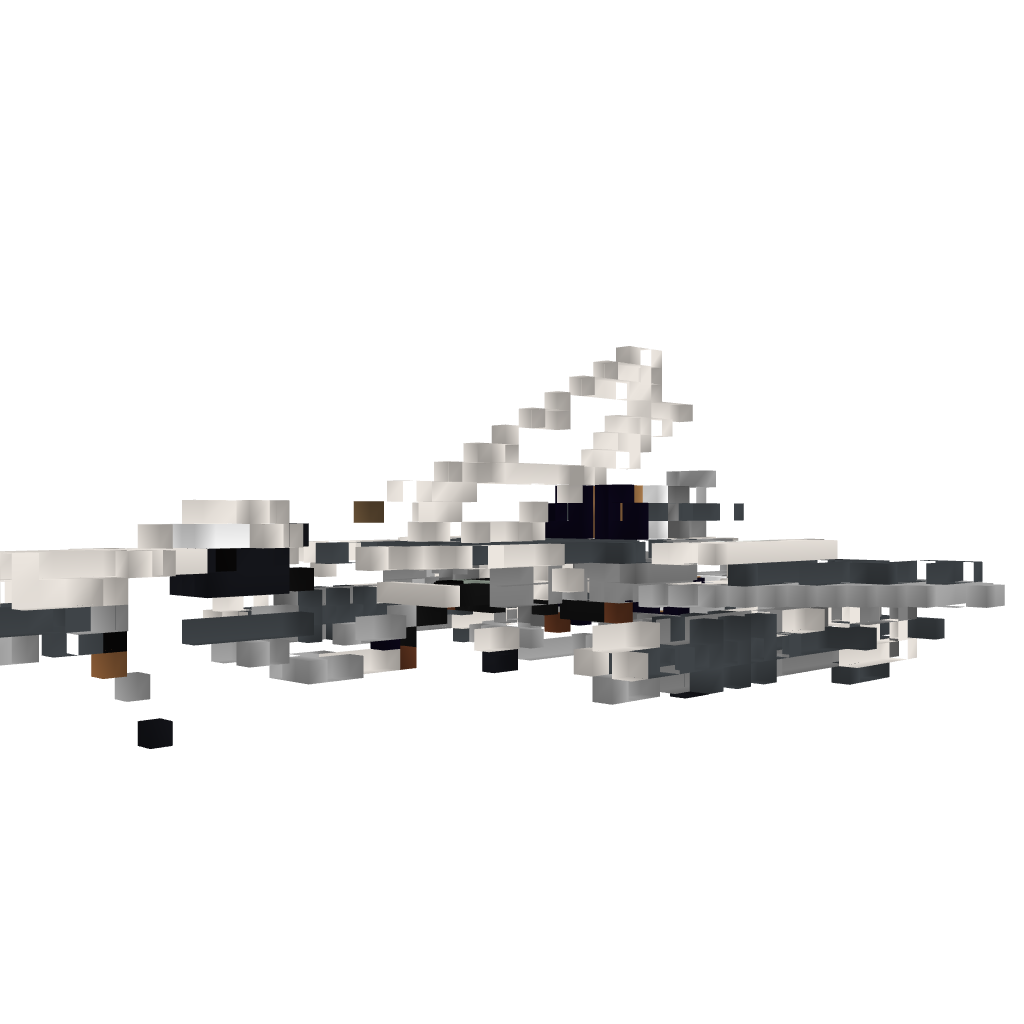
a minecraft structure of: Star Fury Mk II